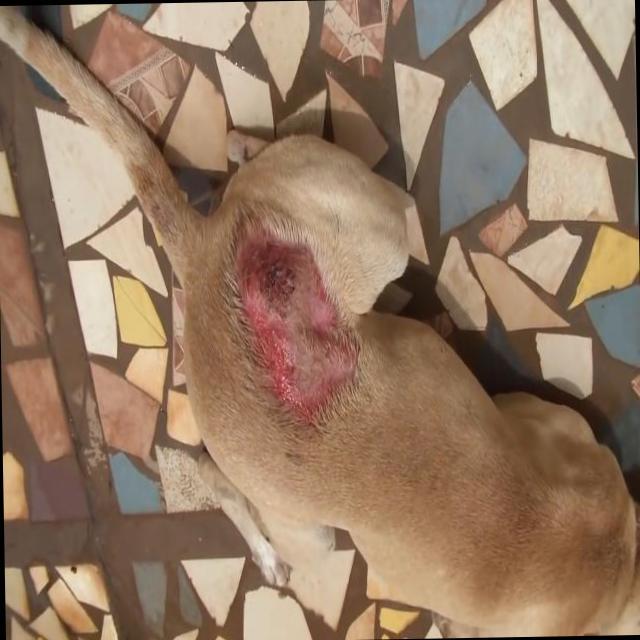
Canine dermatitis — inflammation of the skin presenting with erythema, pruritus, papules, and excoriation. May be allergic, contact, or atopic in origin.